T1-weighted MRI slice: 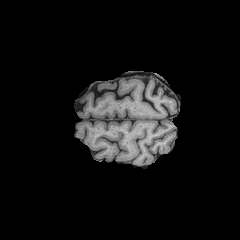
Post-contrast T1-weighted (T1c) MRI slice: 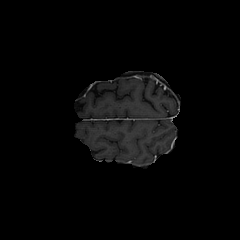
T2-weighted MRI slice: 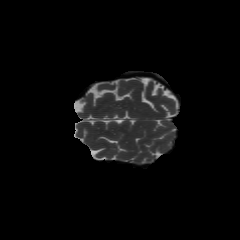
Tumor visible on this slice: no